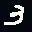
Label: 3